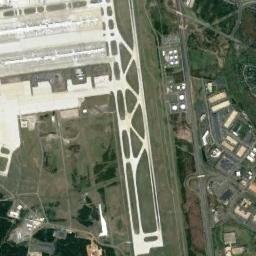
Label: airport